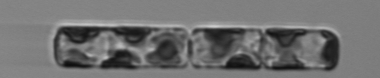
Label: Guinardia_delicatula